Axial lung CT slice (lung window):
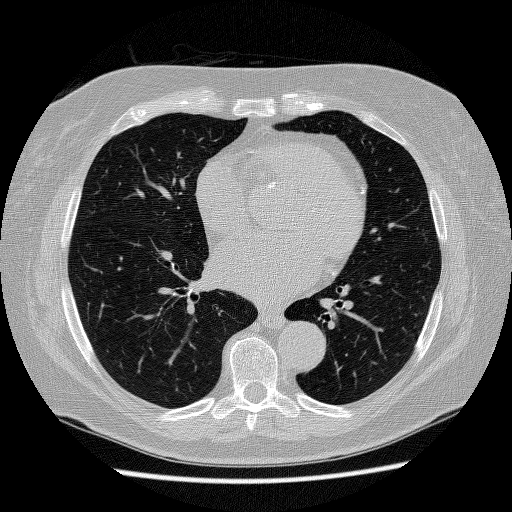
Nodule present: no